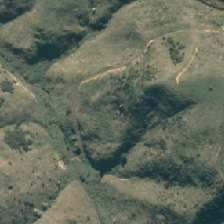
Land cover: high_producing_grassland